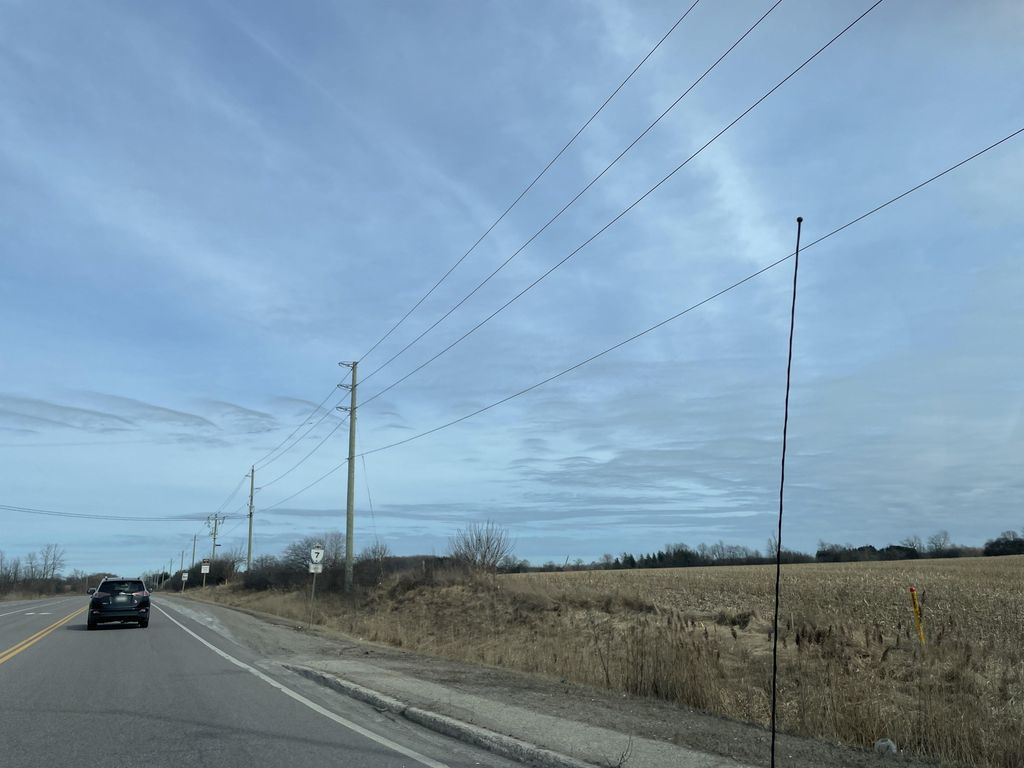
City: kitchener-waterloo